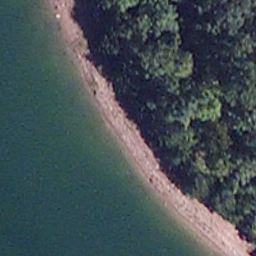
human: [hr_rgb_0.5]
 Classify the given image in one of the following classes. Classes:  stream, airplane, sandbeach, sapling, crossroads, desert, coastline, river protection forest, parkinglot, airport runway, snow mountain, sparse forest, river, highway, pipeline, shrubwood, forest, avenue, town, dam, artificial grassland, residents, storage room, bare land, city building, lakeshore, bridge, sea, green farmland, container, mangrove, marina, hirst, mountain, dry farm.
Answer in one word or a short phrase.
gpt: lakeshore